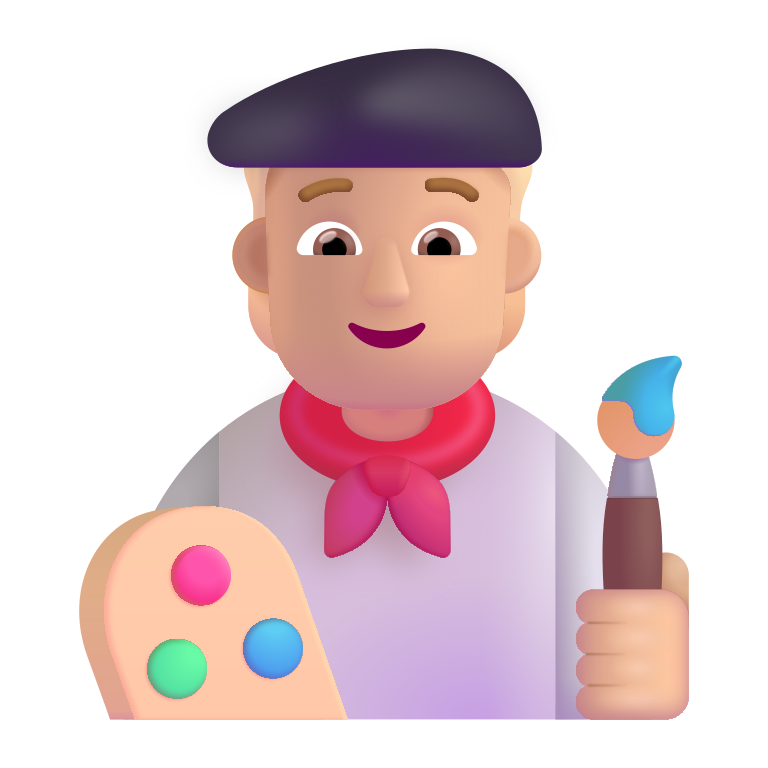
artist color  light